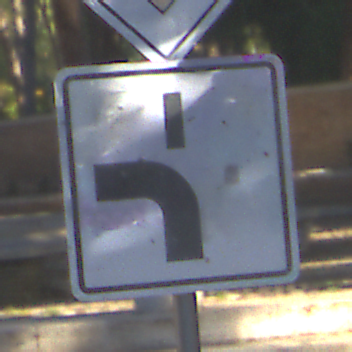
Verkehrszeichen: VerlaufVorfahrtsstrasse5
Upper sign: Vorfahrtsstrasse
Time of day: MorningAfternoon
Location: Outdoor (Suburban)
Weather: Clear
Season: NotSpecified
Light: Natural